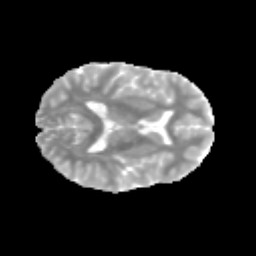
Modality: MD
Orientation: axial
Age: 12
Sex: female
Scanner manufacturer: siemens
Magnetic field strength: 3 T
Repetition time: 3.8 s
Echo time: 0.07 s